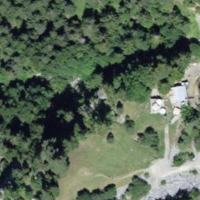
EUNIS habitat code: 43
Species observed at this site:
Lysandra coridon
Limenitis reducta
Melanargia galathea
Acer pseudoplatanus
Satyrus ferula
Delichon urbicum
Lasiommata maera
Argynnis paphia
Maniola jurtina
Lactuca perennis